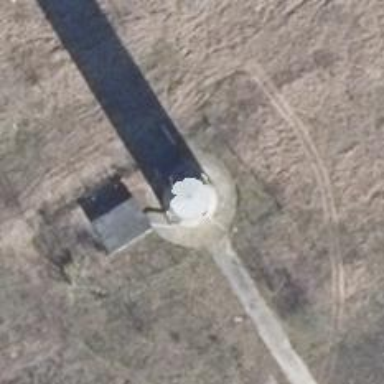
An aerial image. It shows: Communication tower.